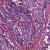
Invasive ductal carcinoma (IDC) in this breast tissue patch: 1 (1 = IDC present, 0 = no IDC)